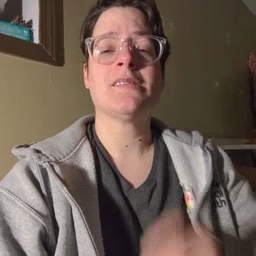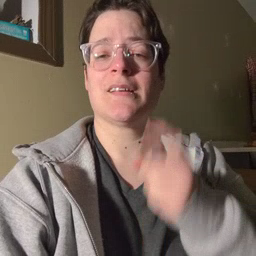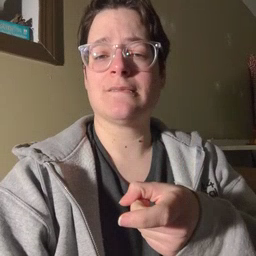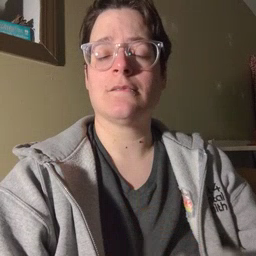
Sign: gift